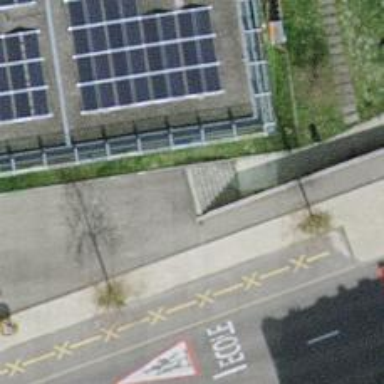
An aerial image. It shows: Set of steps on the road.